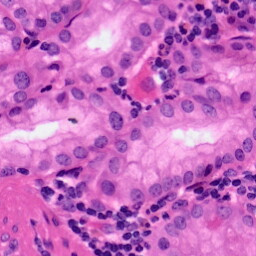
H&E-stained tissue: Pancreatic